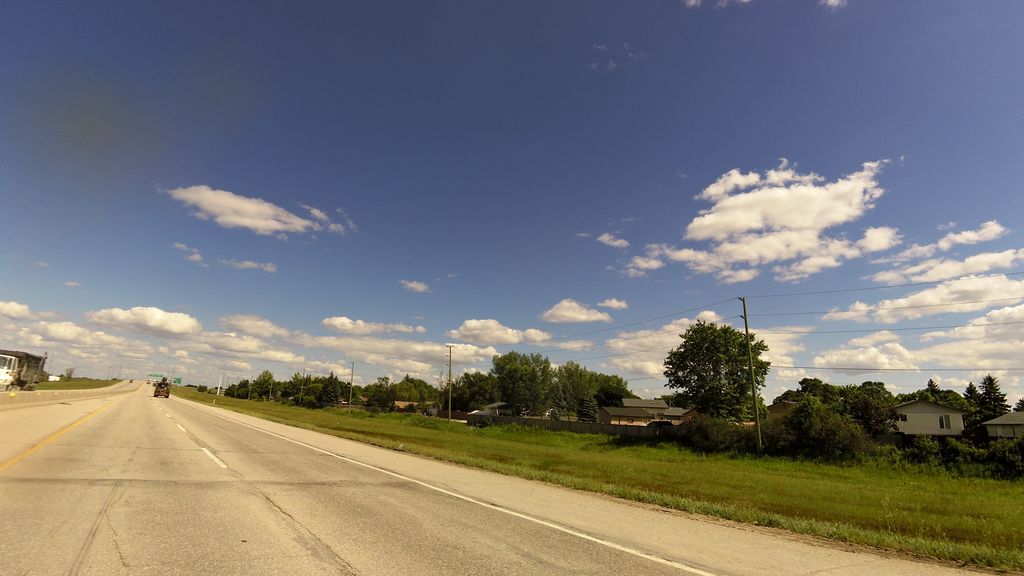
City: winnipeg